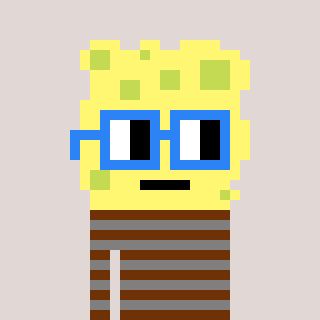
a pixel art character with square blue glasses, a sponge-shaped head and a bluegrey-colored body on a warm background